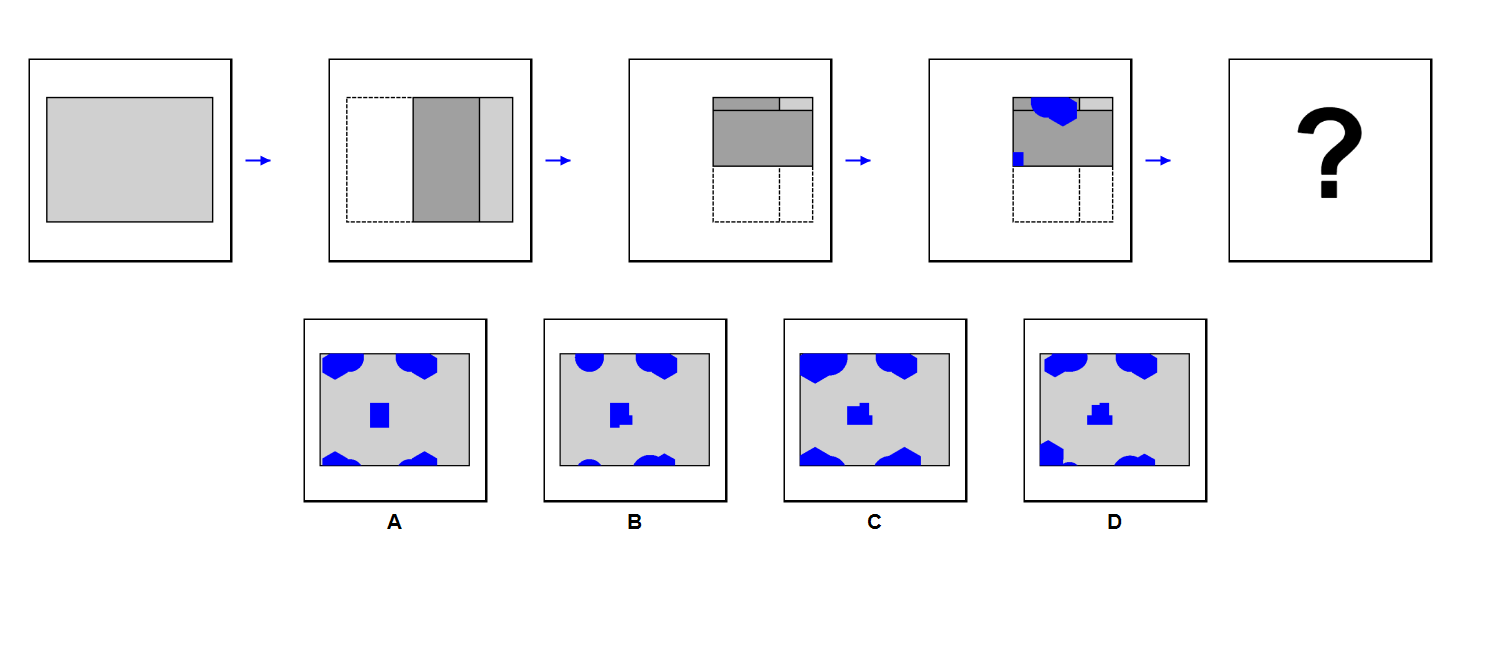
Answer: A